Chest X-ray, PA view. Patient: 58 years old, sex M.
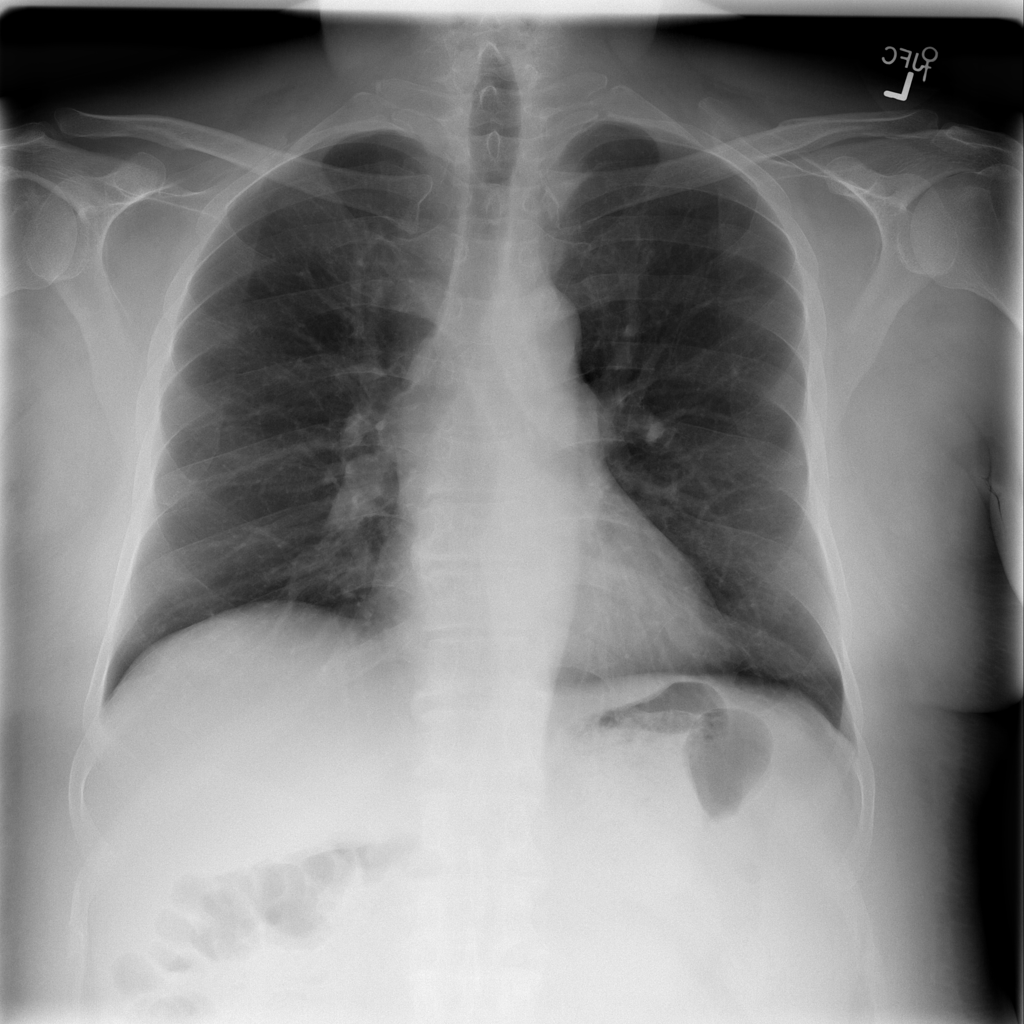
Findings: No Finding